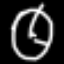
Label: clock